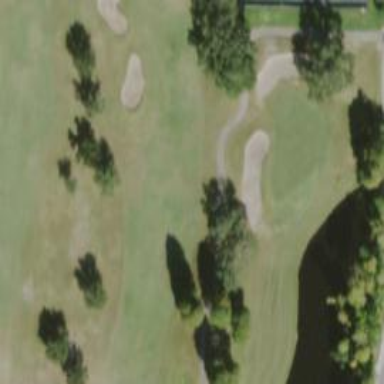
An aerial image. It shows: Golf hole.